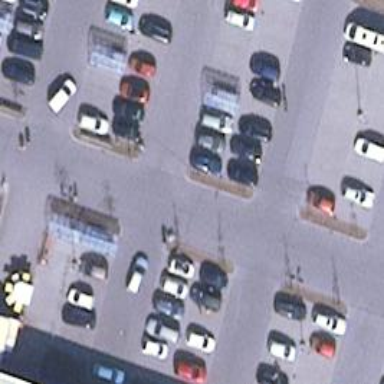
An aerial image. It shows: Parking aisle designated as service road.